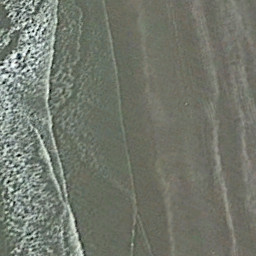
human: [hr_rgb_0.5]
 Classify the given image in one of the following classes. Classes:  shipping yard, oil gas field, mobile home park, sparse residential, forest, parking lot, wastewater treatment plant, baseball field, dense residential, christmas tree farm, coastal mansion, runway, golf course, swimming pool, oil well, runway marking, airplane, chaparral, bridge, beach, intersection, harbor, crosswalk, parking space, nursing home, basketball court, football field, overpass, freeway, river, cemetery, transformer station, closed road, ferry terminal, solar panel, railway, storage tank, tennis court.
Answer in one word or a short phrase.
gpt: beach